Field crop: maize
Growth stage: 2
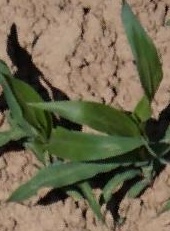
Species: maize